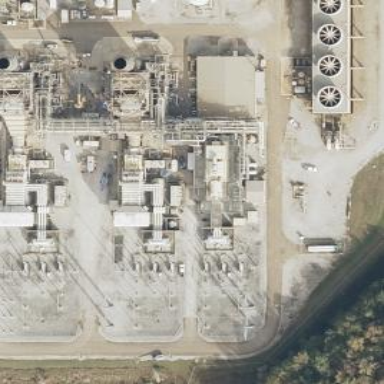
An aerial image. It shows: Gas turbine power generator.